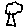
Label: tree